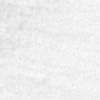
Label: no_change